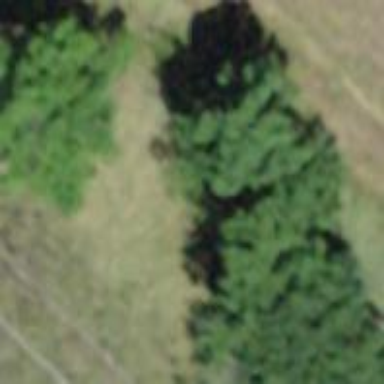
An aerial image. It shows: Forest area.